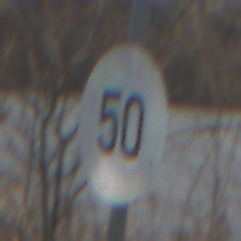
Verkehrszeichen: Geschwindigkeit50
Umgebung: Outdoor, Nature
Tageszeit: MorningAfternoon
Wetter: PartlyCloudy
Licht: Natural
Jahreszeit: NotSpecified
Kontrast: HighContrast